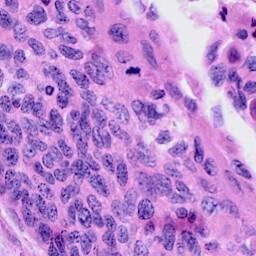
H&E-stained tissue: Cervix